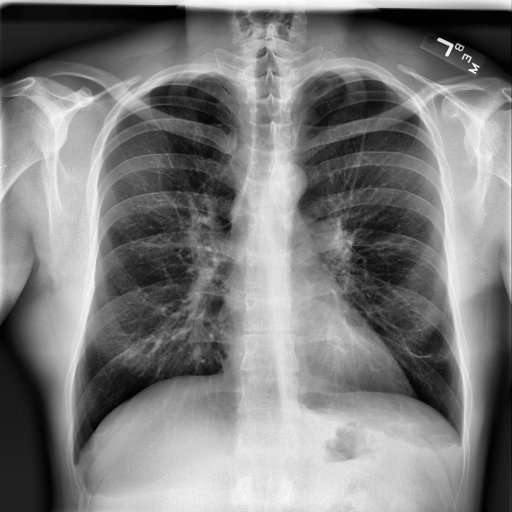
Finding: NORMAL